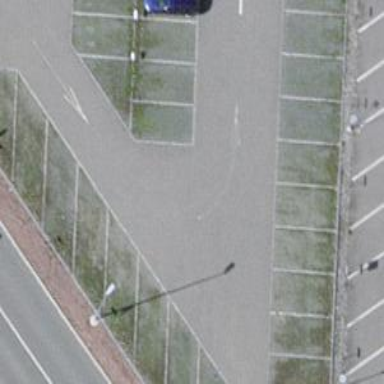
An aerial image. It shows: Asphalt parking aisle designated as service road.